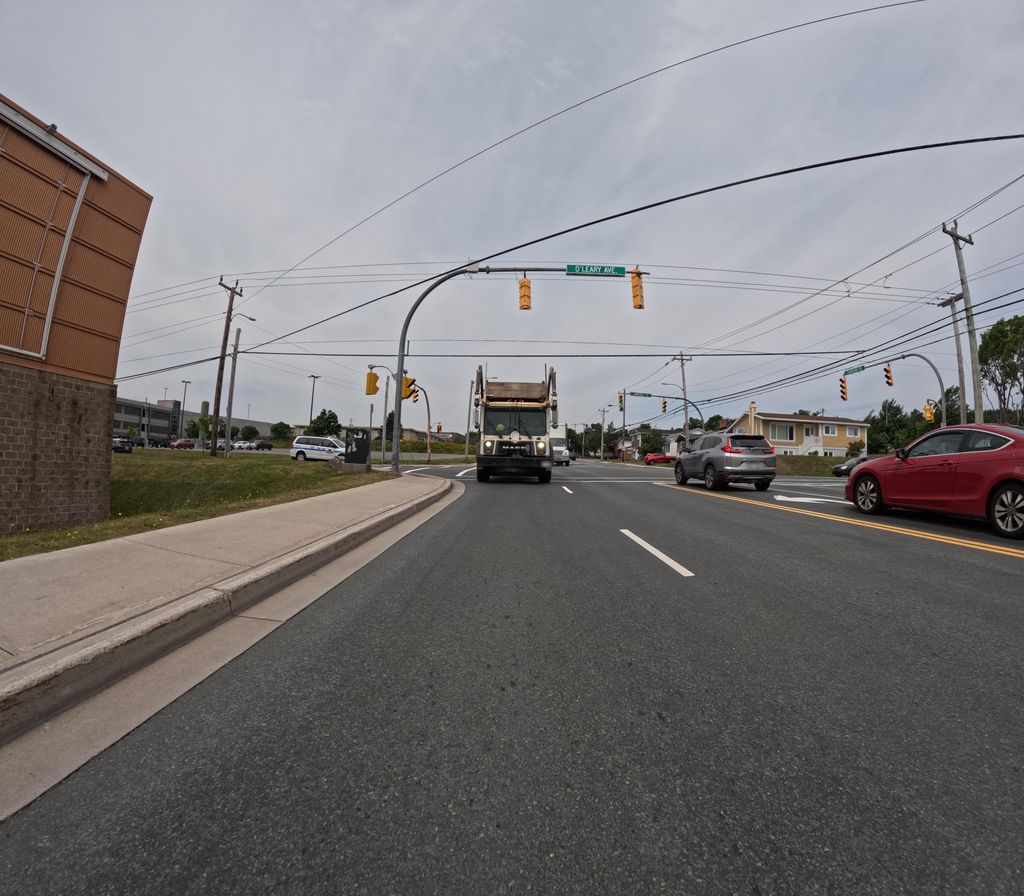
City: st_johns